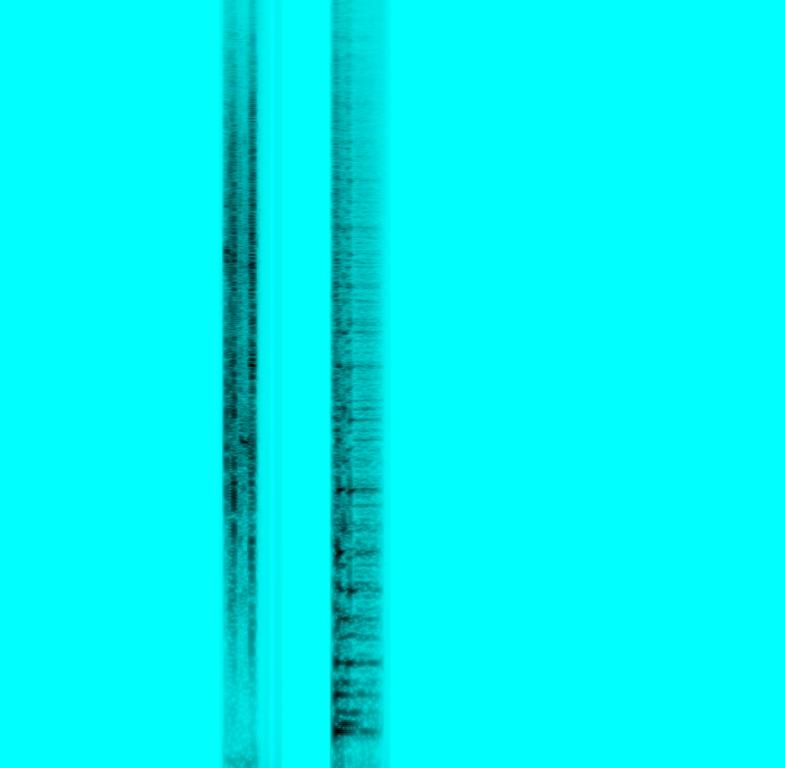
The clip contains mostly moments of silence, apart from intermittent moments of activity. There's a camera snapshot sound effect, a male saying some unintelligible words, and rapid synth notes for one second. The male voice is followed by a kick drum, and a riser - we immediately feel as if a song is to ensue.